Interaction volume radius: 5 \u00c5
Interaction volume height: 10 \u00c5
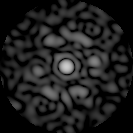
Disorder parameter: 0.7987